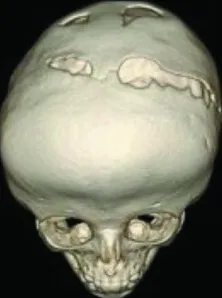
Radiographic appearance. 1 year after posterior vault distraction reveals pan-suture synostosis. Routine computed tomography demonstrated interval closure of the sagittal and lambdoid sutures.
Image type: radiology (ct)